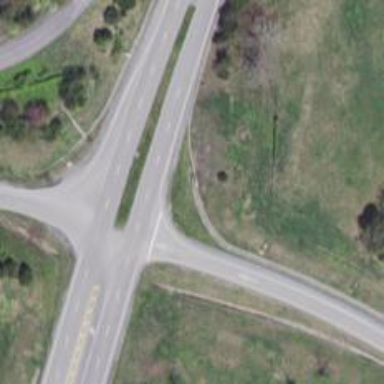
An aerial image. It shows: Road with stop sign.